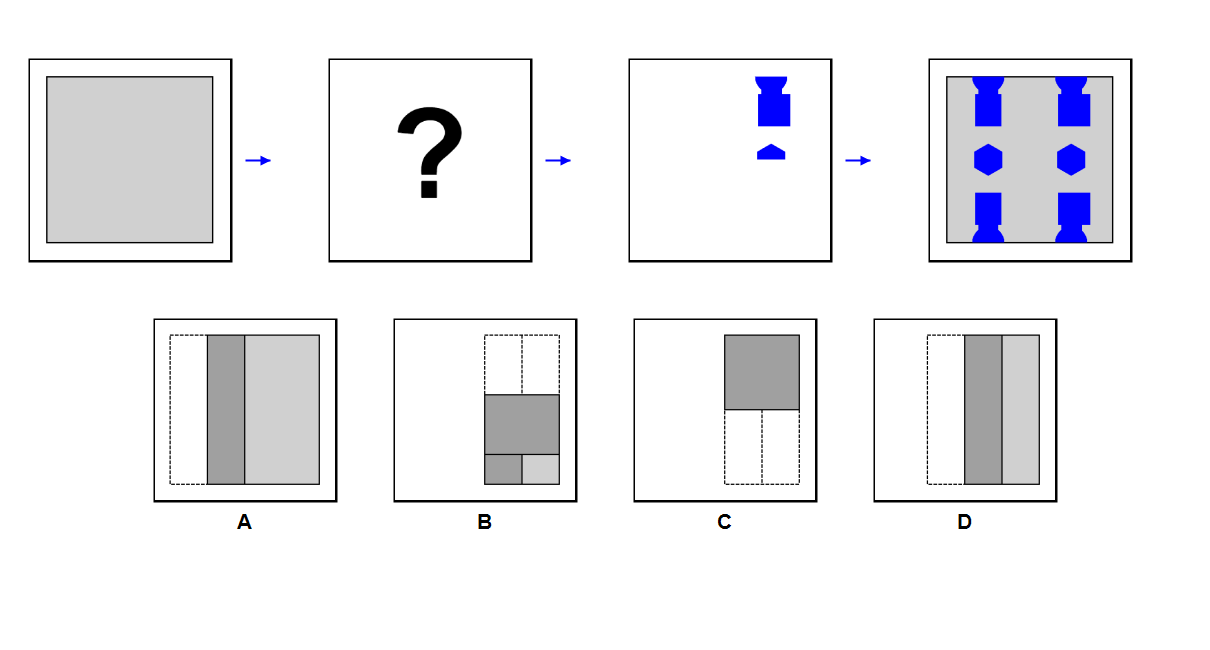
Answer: B